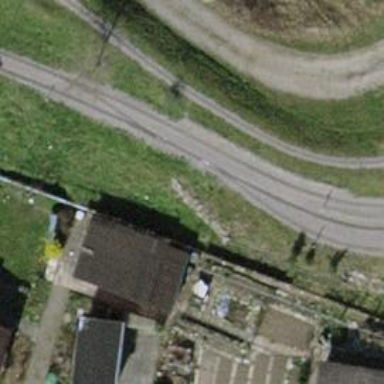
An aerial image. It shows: Miniature railway.